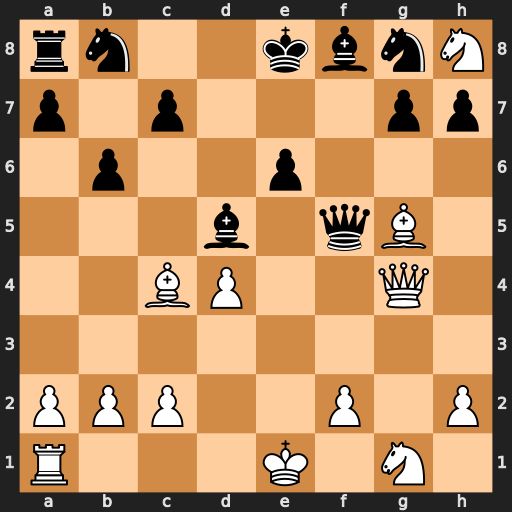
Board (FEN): rn2kbnN/p1p3pp/1p2p3/3b1qB1/2BP2Q1/8/PPP2P1P/R3K1N1
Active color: w
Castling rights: Qq
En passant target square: -
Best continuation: Qxf5 exf5 Bxd5